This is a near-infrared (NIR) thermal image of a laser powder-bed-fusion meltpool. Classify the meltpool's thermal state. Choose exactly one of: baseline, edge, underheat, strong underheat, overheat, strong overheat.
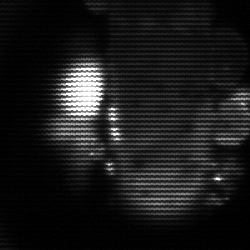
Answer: strong underheat